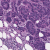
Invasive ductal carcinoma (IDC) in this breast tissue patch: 1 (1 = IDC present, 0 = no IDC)